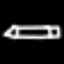
Label: pencil